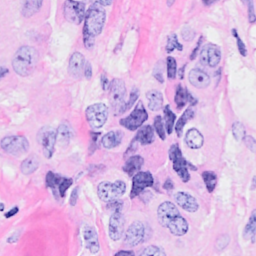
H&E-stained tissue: Breast